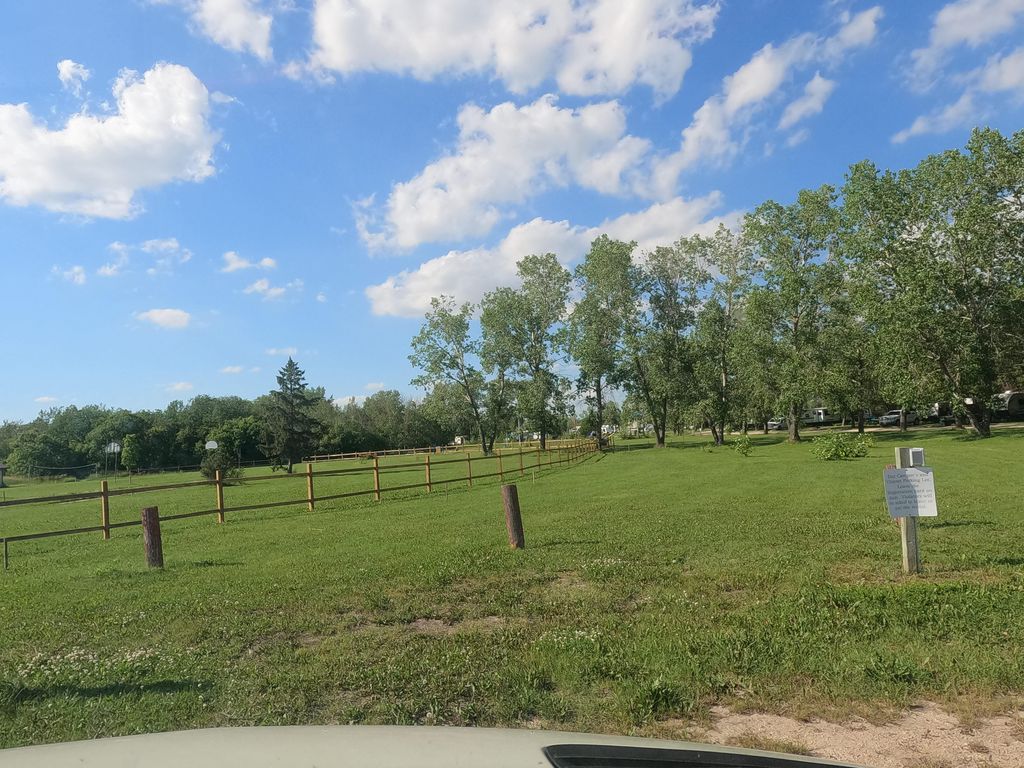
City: winnipeg